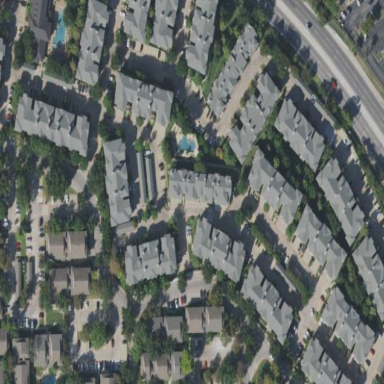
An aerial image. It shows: Residential area with apartments.